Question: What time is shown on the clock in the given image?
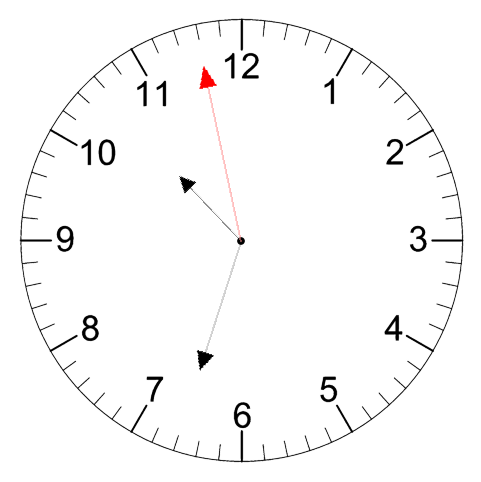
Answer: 10:32:58